Question: I have tried to install xcode 4.6 together with my existing xcode 6.3.
I have face issues during installation.
one of the solutions was to run this command:
'''
/Developer/Library/uninstall-devtools --mode=all
'''
after that i could not run under devices , for all devices that i have it gives me this error :

did any one face this before ?
itunes also can not see my devices.
I have reinstalled xcode but no changes.
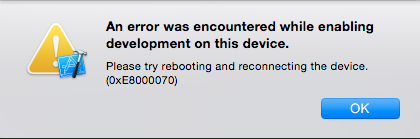
Answer: Reinstalling the Mac OS resolved the problem.